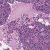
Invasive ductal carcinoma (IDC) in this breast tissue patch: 1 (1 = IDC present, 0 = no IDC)